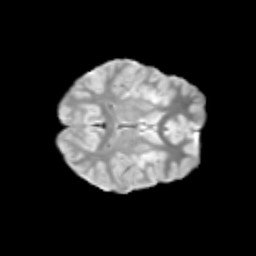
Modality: T2w
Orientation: axial
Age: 11
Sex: female
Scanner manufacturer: siemens
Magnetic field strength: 3 T
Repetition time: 3.8 s
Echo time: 0.07 s